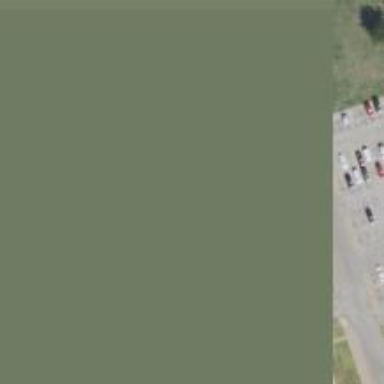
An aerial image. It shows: Clinic building offering healthcare services.